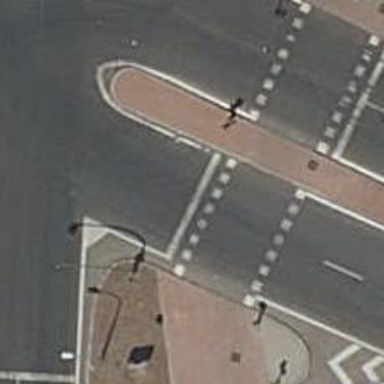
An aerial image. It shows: Road with traffic signals.